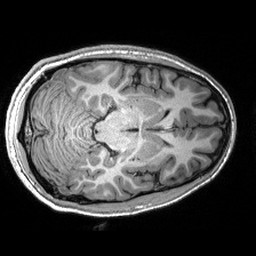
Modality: T1w
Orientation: axial
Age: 25
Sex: male
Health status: healthy
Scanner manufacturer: siemens
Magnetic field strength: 3 T
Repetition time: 2.53 s
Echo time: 0.00288 s